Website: crate-barrel
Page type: account-selection
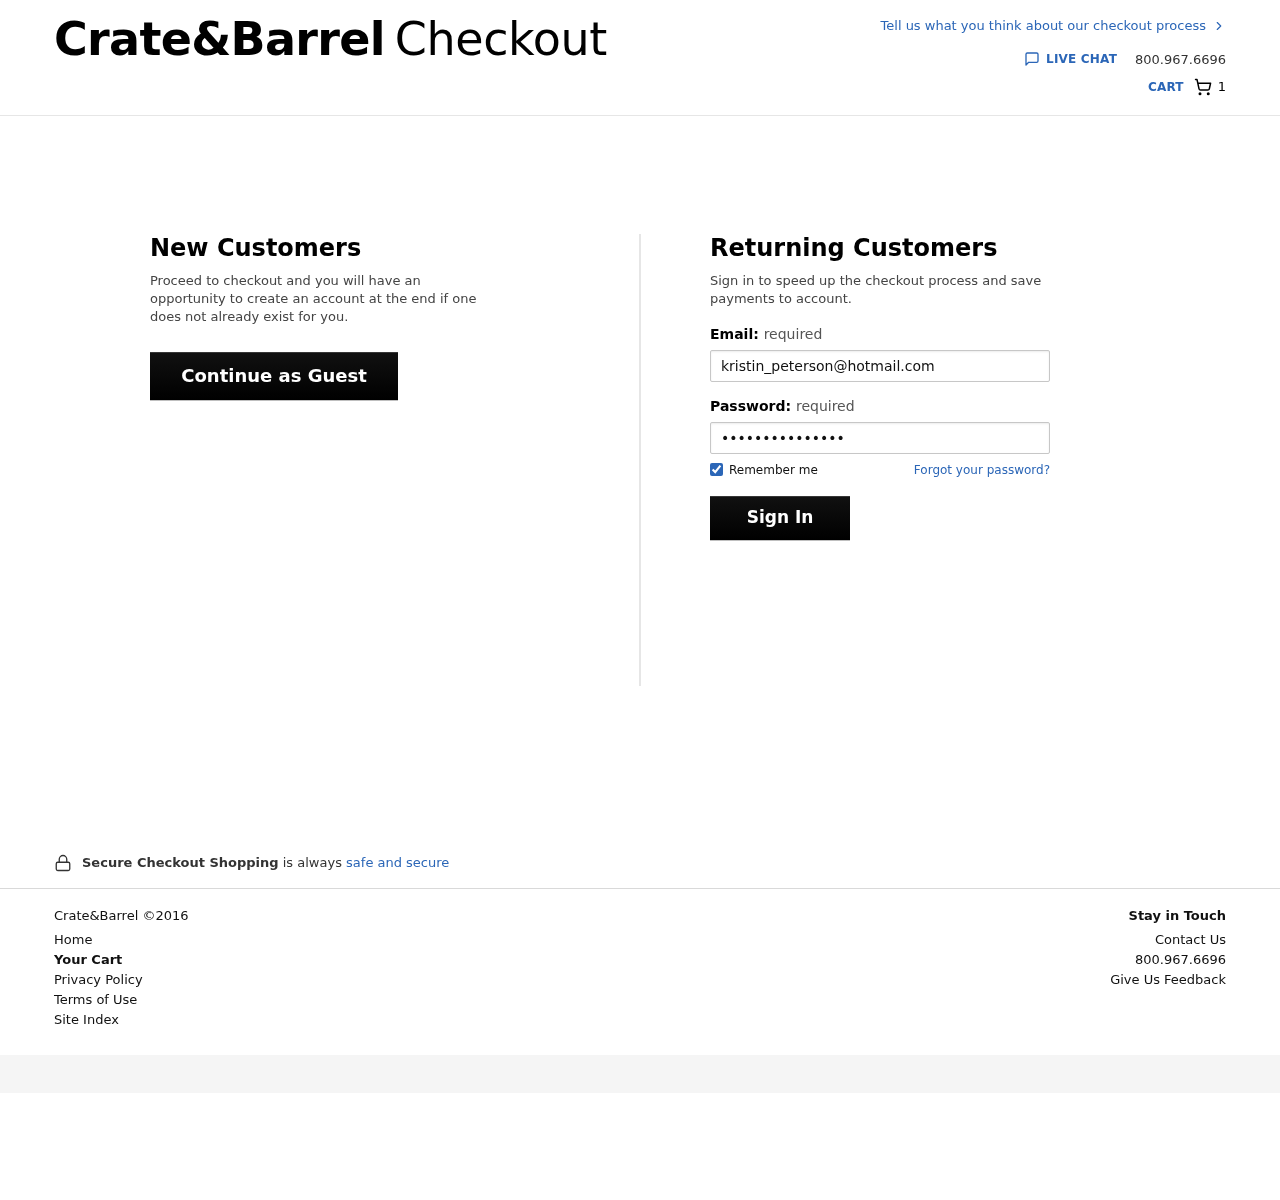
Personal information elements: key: PII_EMAIL
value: kristin_peterson@hotmail.com
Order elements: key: ORDER_NUM_ITEMS
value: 1